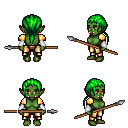
a pixel art fantasy rpg character, female body template, orc, green skin, gold arm armor, gold greaves, green ponytail hairstyle, white cloth bracers, spear, four views (front, back, left, right), 2x2 character sprite sheet, small pixel art, hard edges, no anti-aliasing